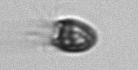
Label: Balanion